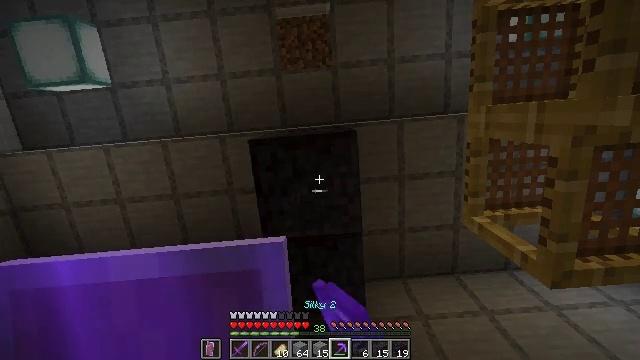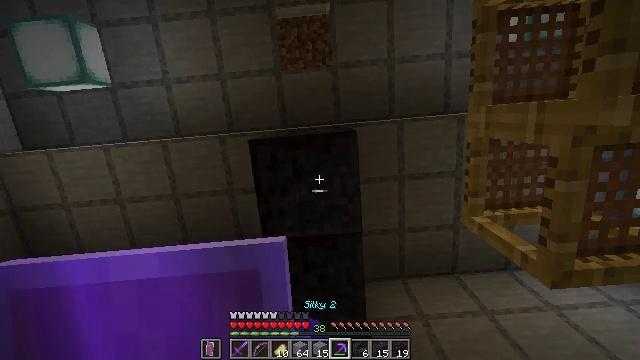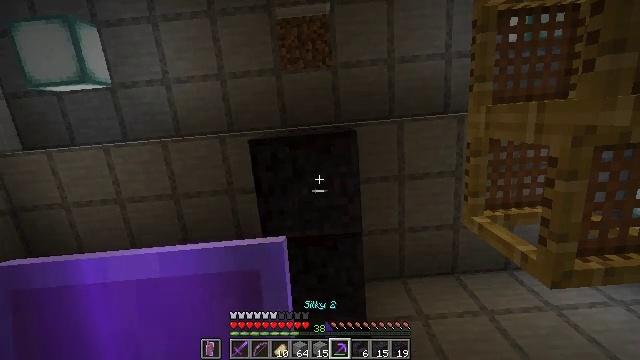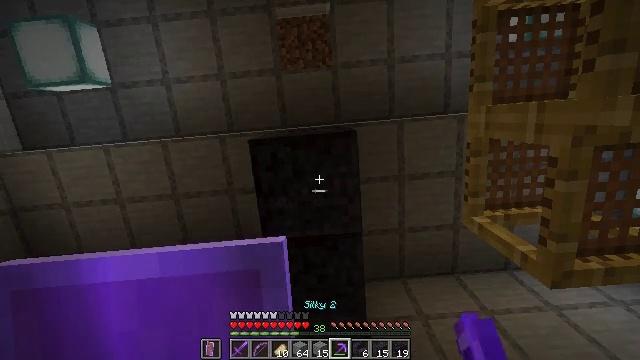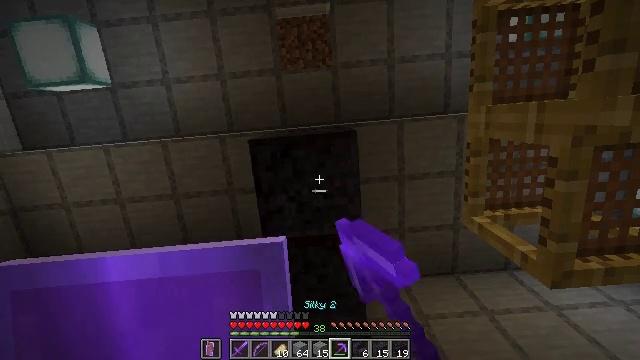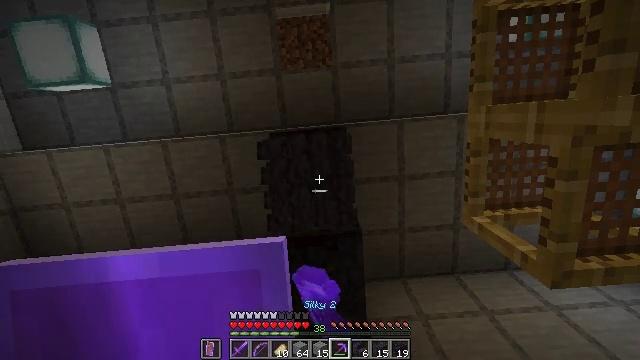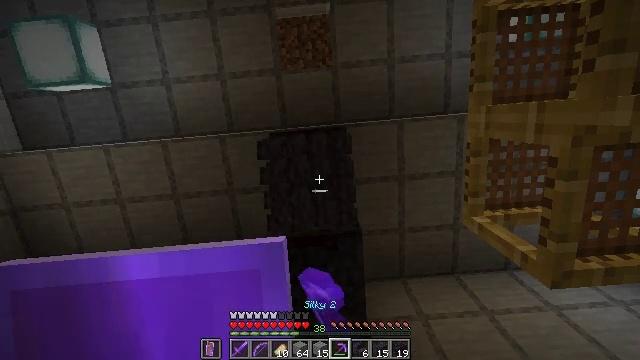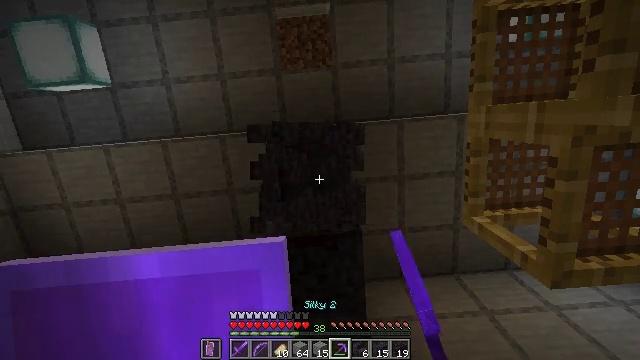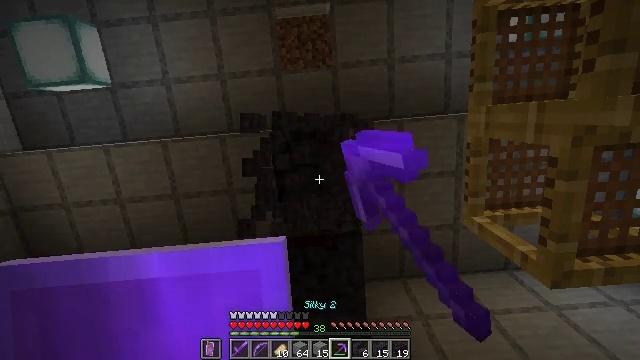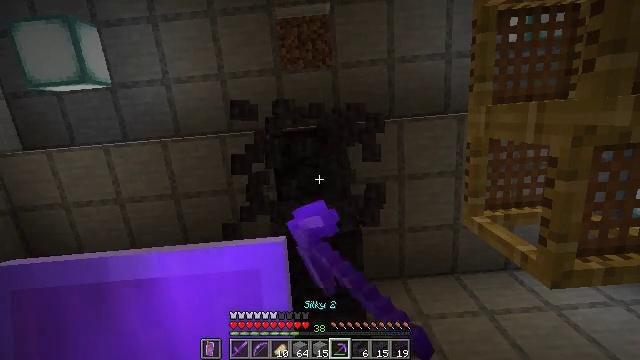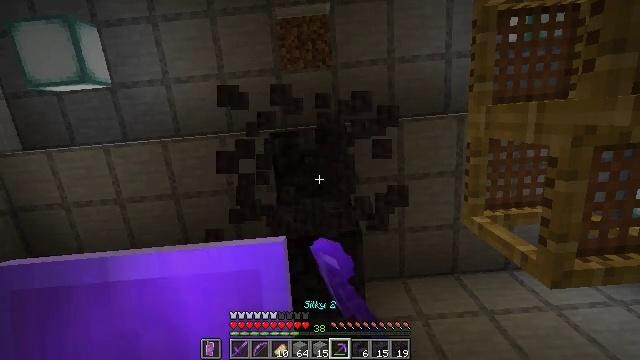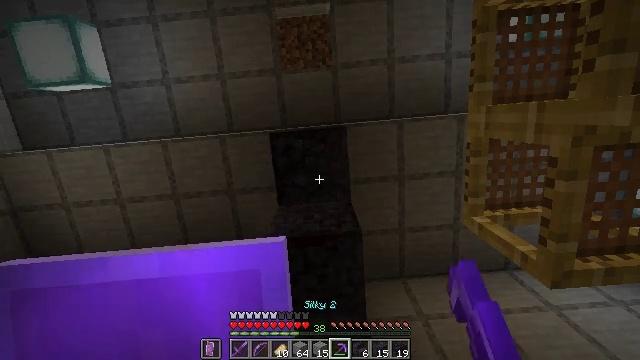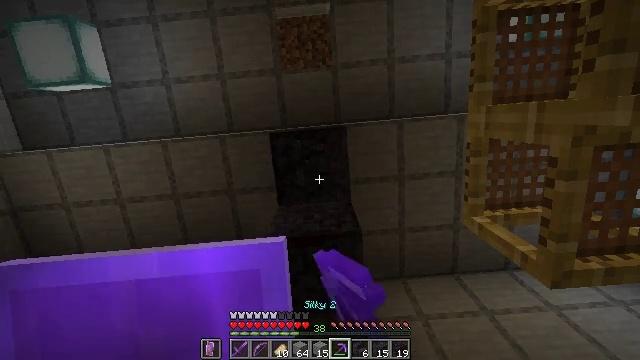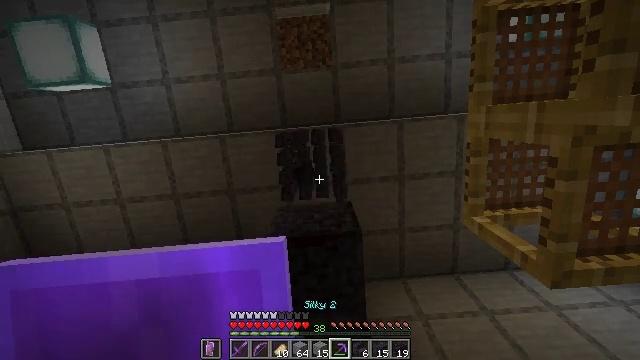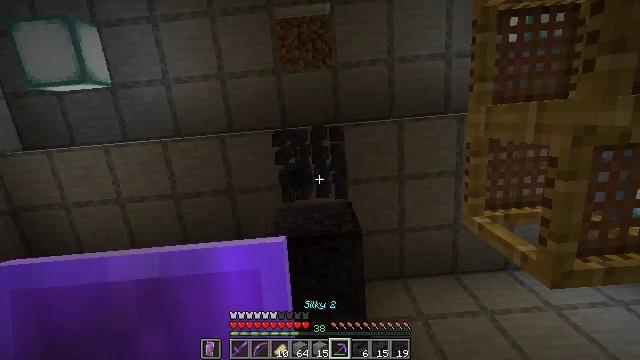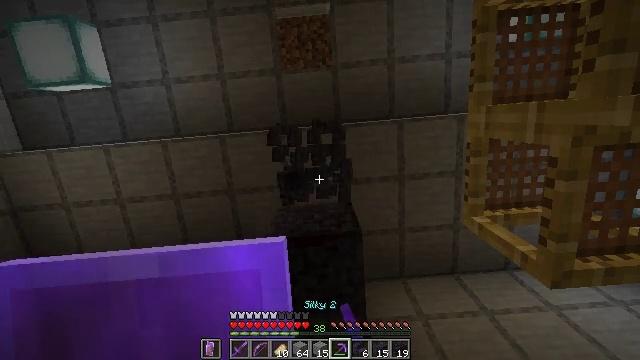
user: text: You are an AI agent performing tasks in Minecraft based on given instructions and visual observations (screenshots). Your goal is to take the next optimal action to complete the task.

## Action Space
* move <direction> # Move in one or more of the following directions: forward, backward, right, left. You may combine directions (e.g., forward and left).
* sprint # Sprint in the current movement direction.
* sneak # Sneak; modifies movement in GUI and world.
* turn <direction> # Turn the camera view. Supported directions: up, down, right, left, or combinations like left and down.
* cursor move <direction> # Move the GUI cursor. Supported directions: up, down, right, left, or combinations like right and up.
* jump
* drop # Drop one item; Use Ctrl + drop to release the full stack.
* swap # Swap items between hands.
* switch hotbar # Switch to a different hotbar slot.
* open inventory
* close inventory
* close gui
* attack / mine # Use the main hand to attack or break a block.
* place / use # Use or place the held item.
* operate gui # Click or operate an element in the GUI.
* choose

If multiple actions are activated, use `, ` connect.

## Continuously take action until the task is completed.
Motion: motion action
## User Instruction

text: Recycle polished blackstone from builds.
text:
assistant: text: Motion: attack / mine
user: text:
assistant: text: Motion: attack / mine
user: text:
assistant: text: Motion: attack / mine
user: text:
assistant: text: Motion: attack / mine
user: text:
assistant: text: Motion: attack / mine
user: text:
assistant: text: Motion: attack / mine
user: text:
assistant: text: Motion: attack / mine
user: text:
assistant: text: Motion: attack / mine
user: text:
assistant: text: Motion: attack / mine
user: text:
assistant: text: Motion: attack / mine
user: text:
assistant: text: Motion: attack / mine
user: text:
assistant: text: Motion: attack / mine
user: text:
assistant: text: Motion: attack / mine
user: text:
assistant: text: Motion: attack / mine
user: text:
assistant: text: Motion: attack / mine
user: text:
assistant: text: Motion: attack / mine
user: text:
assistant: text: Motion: attack / mine
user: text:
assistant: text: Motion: no_op